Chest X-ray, PA view. Patient: 40 years old, sex F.
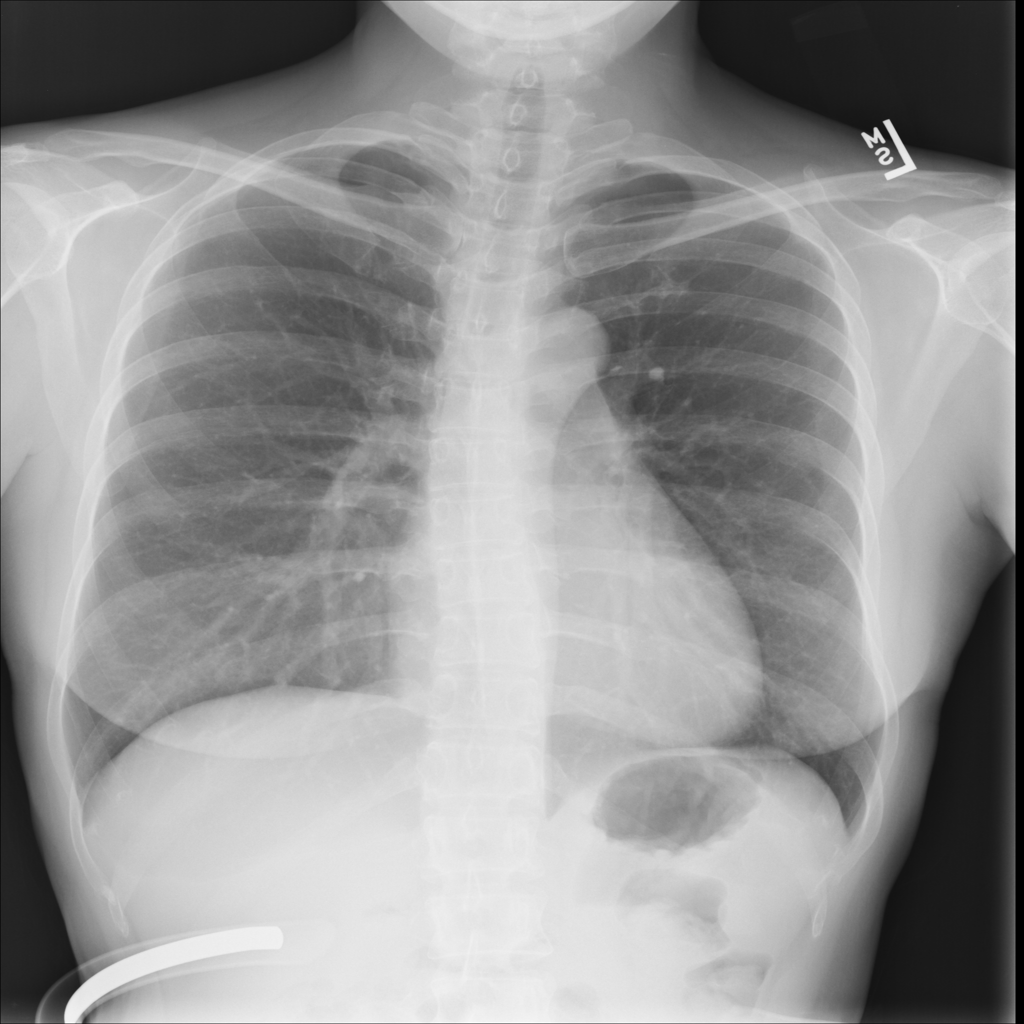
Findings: No Finding